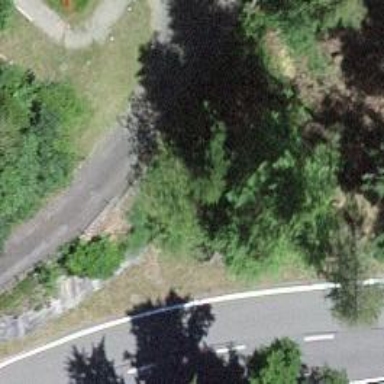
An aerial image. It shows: Culvert tunnel.